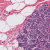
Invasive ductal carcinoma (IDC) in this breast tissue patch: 0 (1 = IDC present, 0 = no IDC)